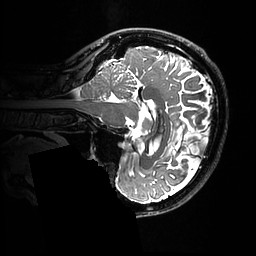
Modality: T2w
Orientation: sagittal
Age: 47
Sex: female
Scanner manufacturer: ge
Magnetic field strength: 3 T
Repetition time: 3.202 s
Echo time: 0.06582 s